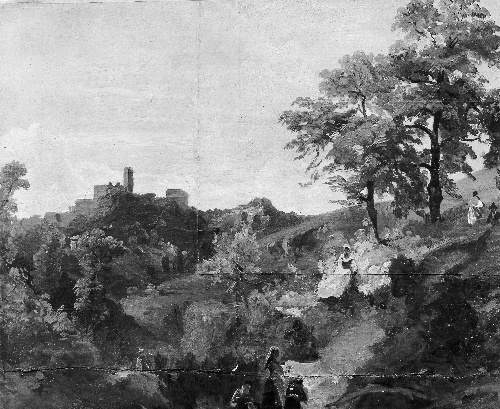
Title: Roman Landscape
Artist: Arnold Böcklin
Artist bio: Swiss, Basel 1827–1901 San Domenico, Italy
Date: ca. 1850–52
Object type: Painting
Classification: Paintings
Medium: Oil on canvas, several pieces joined
Dimensions: 12 1/2 x 18 1/8 in. (31.8 x 46 cm)
Department: European Paintings
Credit line: Gift of Fearon Galleries Inc., 1926
Accession year: 1926
Repository: Metropolitan Museum of Art, New York, NY
Tags: Landscapes